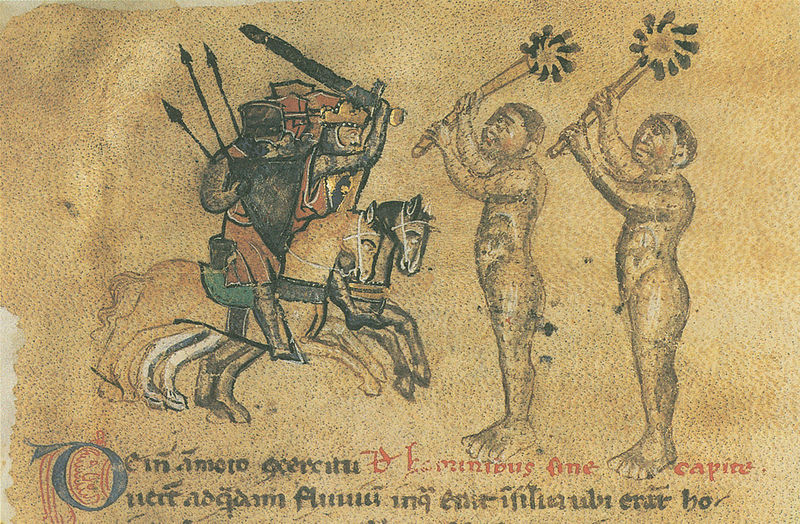
Titel: Alexanderroman
Institution: Leipzig, Stadtbibliothek
Schlagwörter: blau, haut, nackt, männer, zeichnung, rot, gold, pferde, ritt, könig, lanze, nackte, schild, schwert, ritter, helme, lanzen, speer, speere, sklaven, schilde, wilde, buchmalerei, keulen